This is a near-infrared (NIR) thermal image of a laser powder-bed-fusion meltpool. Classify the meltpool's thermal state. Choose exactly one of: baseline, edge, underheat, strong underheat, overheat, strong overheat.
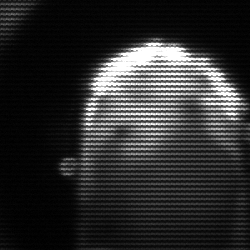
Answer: baseline